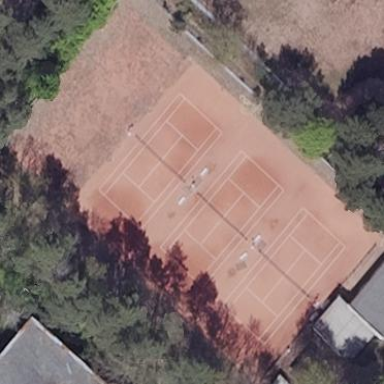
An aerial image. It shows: Tennis court on the leisure land pitch.